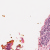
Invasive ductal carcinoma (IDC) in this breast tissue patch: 0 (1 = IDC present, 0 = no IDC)